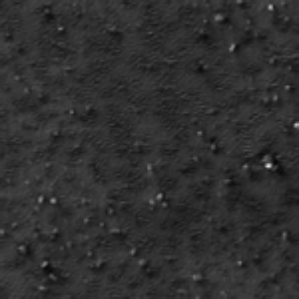
Label: frost